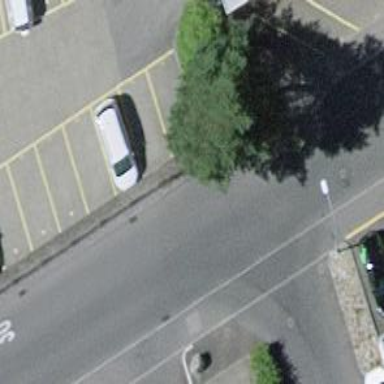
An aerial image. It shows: Kerb barrier.